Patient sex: F
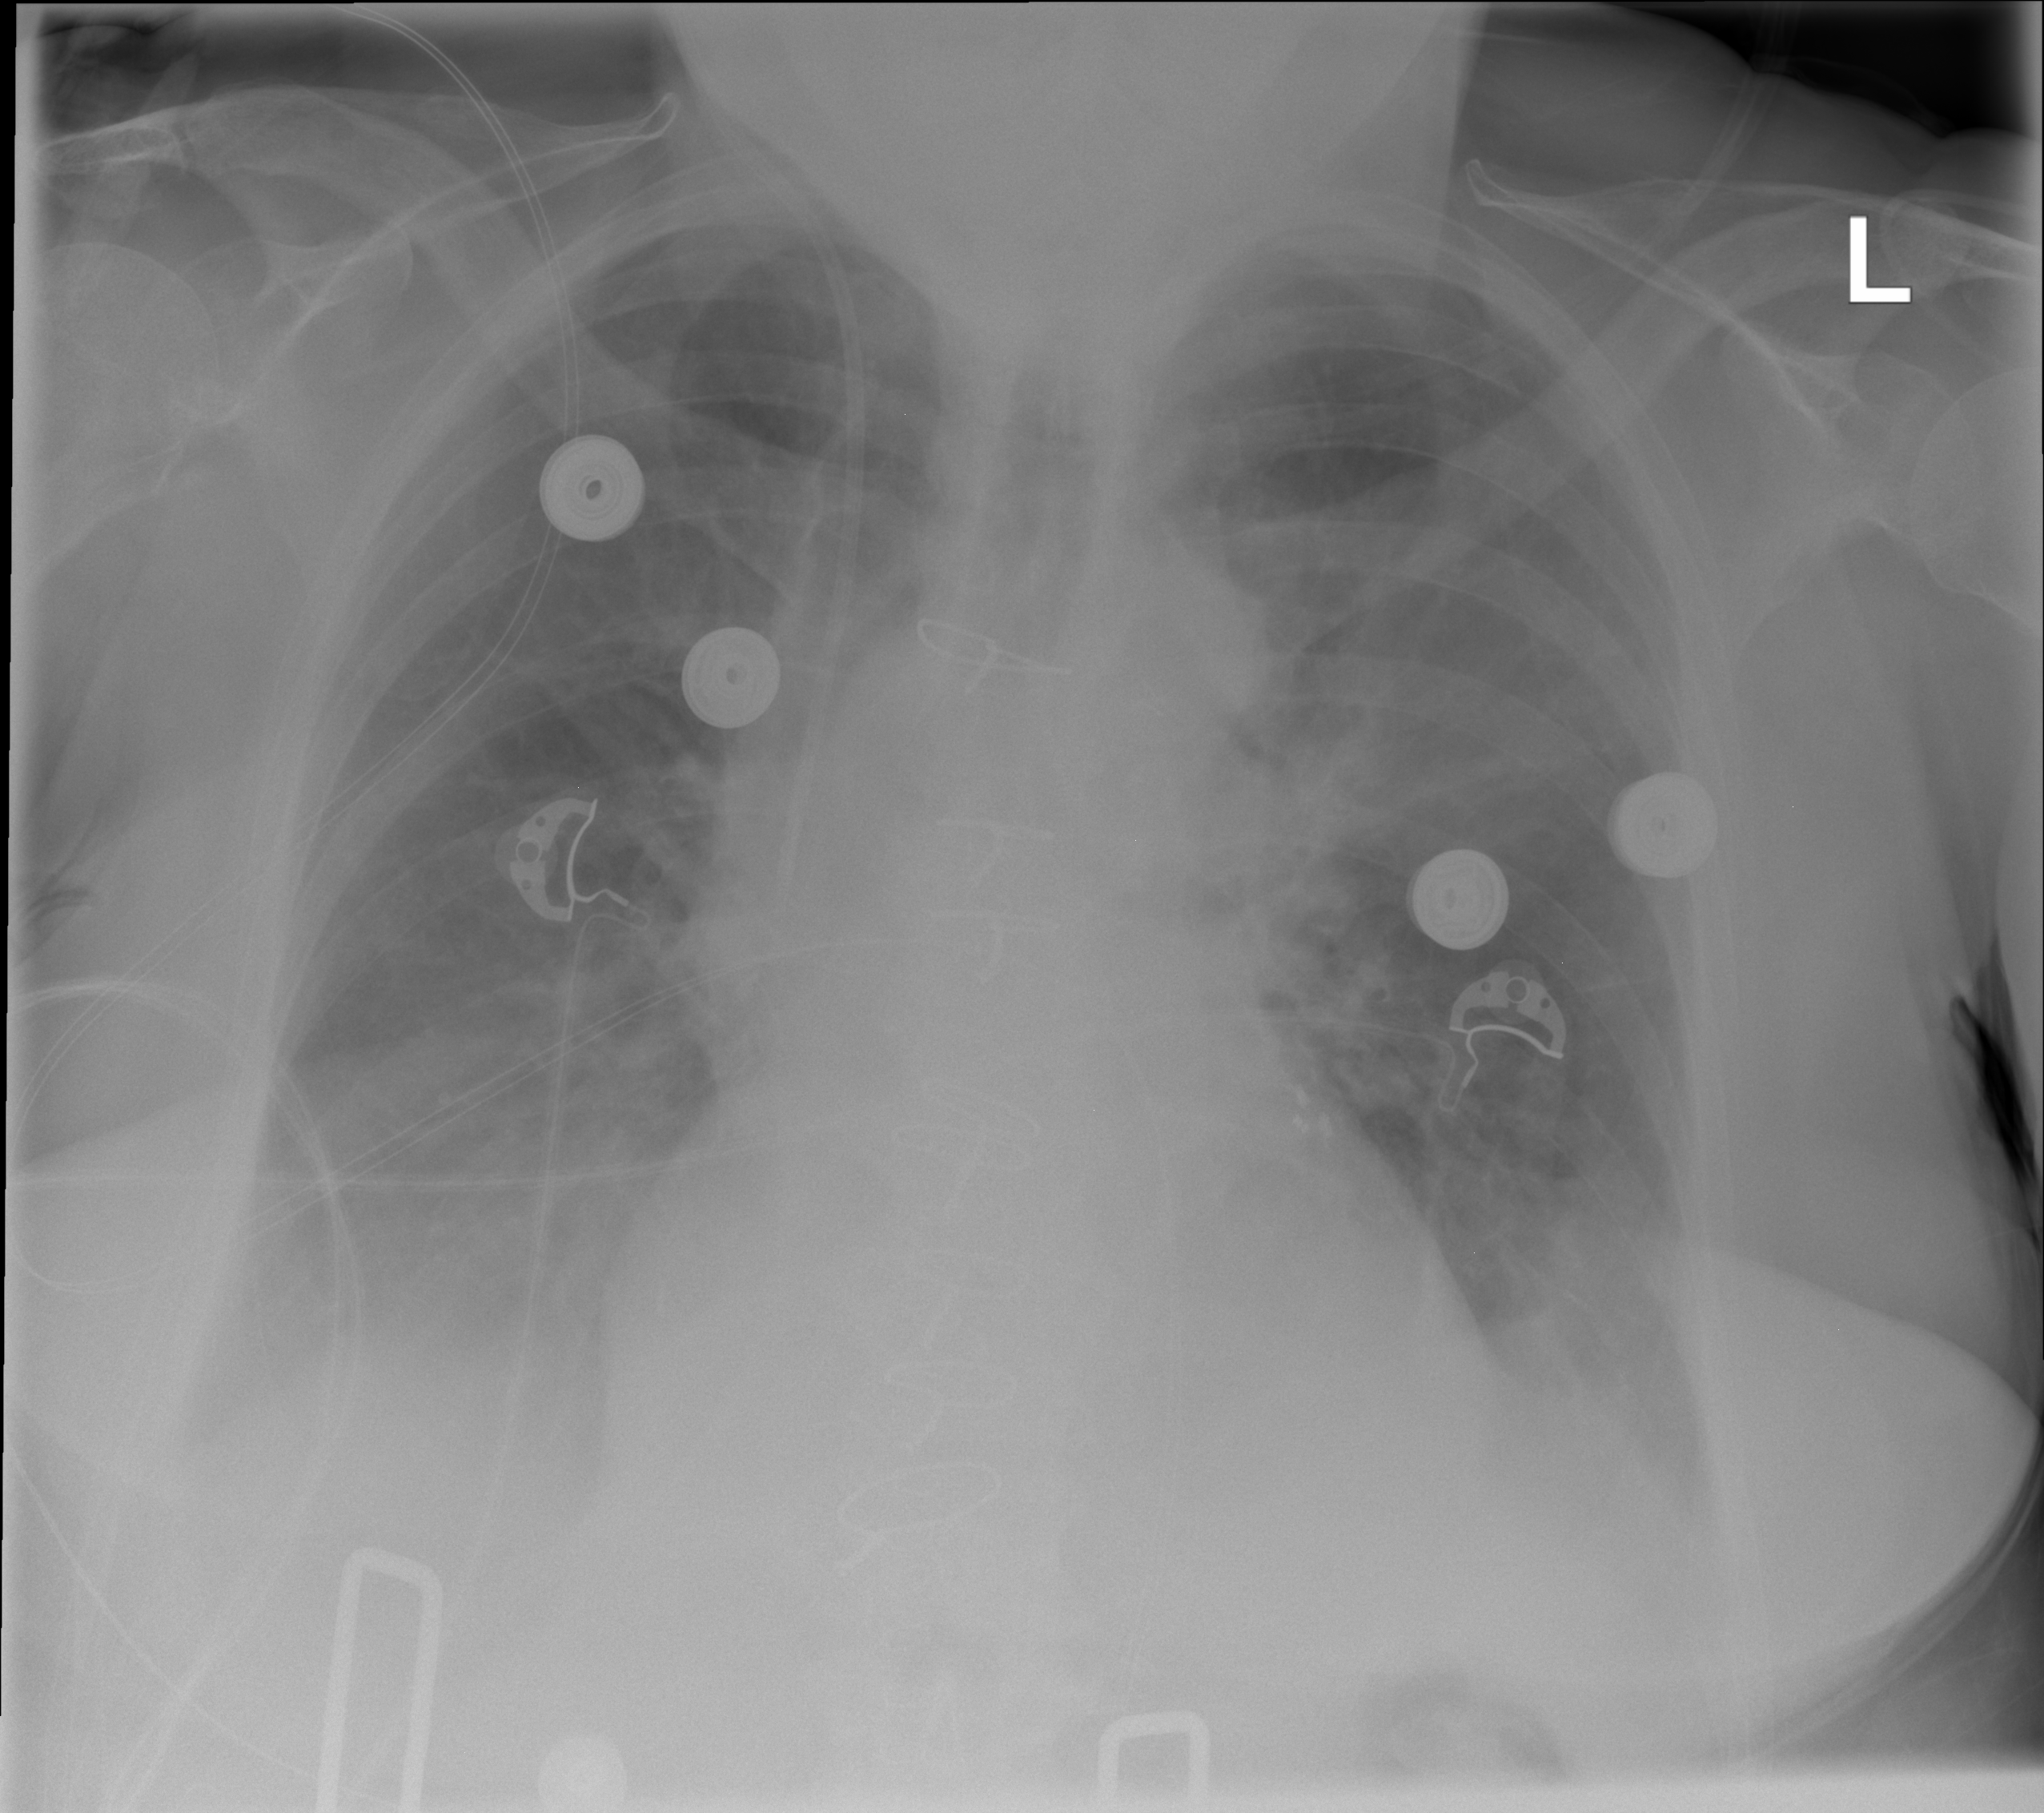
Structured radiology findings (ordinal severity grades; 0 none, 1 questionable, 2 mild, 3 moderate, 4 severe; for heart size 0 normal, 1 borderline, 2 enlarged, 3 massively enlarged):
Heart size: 1
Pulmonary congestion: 0
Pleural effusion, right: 2
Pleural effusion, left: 2
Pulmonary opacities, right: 0
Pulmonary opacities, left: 0
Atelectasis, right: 2
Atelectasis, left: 2